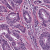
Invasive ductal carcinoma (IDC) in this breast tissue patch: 1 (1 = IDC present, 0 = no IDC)